Field crop: maize
Growth stage: 2
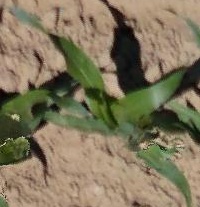
Species: maize